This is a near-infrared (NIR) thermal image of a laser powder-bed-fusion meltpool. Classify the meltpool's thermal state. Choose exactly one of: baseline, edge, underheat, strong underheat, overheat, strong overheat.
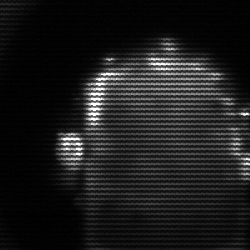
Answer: baseline